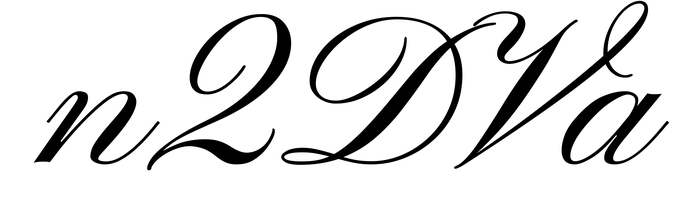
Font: PinyonScript-Regular